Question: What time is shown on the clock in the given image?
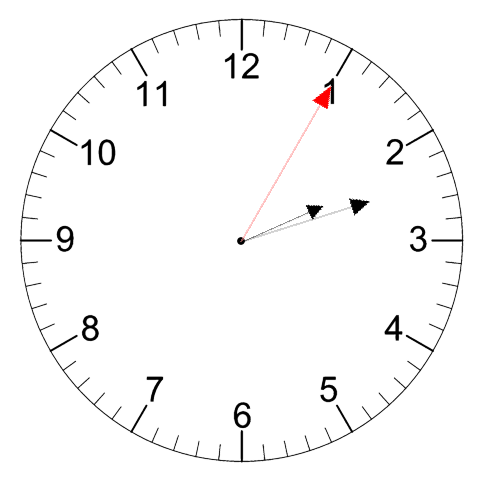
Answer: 02:12:05